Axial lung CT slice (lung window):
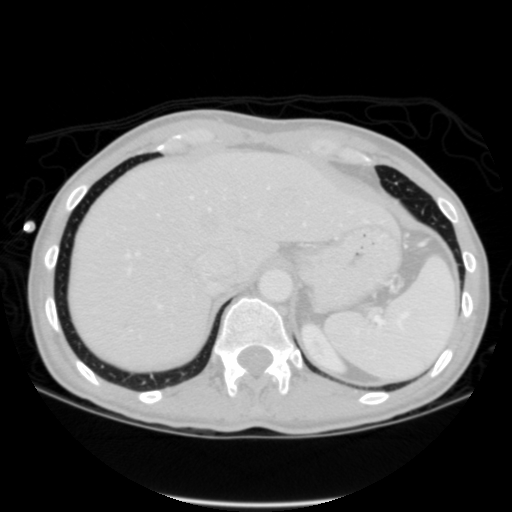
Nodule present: no